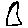
Label: triangle